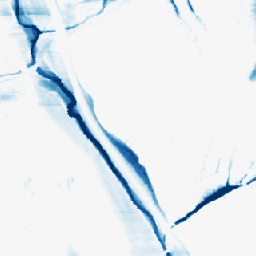
Category: morphological
Decomposition family: morphological_ellipse
Decomposition parameters: operation: closing
width: 5
height: 50
Upsampling method: nearest
Upsampling parameters: scale: 8
Upsampling scale: 8